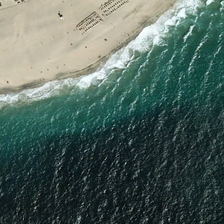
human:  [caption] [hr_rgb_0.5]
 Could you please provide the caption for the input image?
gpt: the ocean is vast and deep .

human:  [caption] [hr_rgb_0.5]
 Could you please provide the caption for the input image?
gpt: some trees are planted on the beach .

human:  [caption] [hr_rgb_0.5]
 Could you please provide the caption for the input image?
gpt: the ocean is vast and deep .

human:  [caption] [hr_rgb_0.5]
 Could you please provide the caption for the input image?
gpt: some trees are planted on the beach .

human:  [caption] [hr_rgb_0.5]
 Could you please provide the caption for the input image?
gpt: some trees are planted on the beach .